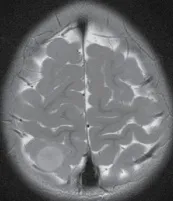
Representative MRI studies of patients. (B) A T2-weighted image of the brain from Case 2, demonstrating a lesion in the right superior parietal lobe.
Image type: radiology (mri)